Question: I'm searching for days now.
I have a collection in my admin entity, everything works and I get :

I want to remove this numbers (0 and 1 here).
My NewsAdmin
'''
$formMapper
->add('comments', 'collection', array('type' => new ...\NewsCommentType(),
'allow_add' => false,
'allow_delete' => false,
'by_reference' => false,
"required" => false,
"label" => "Comments"))
;
'''
And my NewsCommentType :
'''
class NewsCommentType extends AbstractType
{
public function buildForm(FormBuilderInterface $builder, array $options)
{
$builder
->add('content', null, array(
"disabled" => true,
"label" => false)
)
;
}
/**
* @param OptionsResolverInterface $resolver
*/
public function setDefaultOptions(OptionsResolverInterface $resolver)
{
$resolver->setDefaults(array(
'data_class' => '...\NewsComment'
));
}
/**
* @return string
*/
public function getName()
{
return 'newscomment';
}
}
'''
And my edit_news.html.twig :
'''
{% extends 'SonataAdminBundle:CRUD:edit.html.twig' %}
{% block javascripts %}
{{ parent() }}
<script src="{{ asset("bundles/.../js/ckeditor/ckeditor.js") }}"></script>
<script type="text/javascript">
</script>
{% endblock %}
{% block stylesheets %}
{{ parent() }}
{% endblock %}
{% block formactions %}
<div class="well well-small form-actions">
<button type="submit" class="btn btn-success" name="btn_update_and_edit"><i class="fa fa-save"></i> {{ 'btn_update_and_edit_again'|trans({}, 'SonataAdminBundle') }}</button>
<button type="submit" class="btn btn-success" name="btn_update_and_list"><i class="fa fa-save"></i> <i class="fa fa-list"></i> {{ 'btn_update_and_return_to_list'|trans({}, 'SonataAdminBundle') }}</button>
<a class="btn btn-success" href="{{ admin.generateUrl('list') }}">
<i class="fa fa-list"></i>
{{ 'link_action_list'|trans({}, 'SonataAdminBundle') }}</a>
</div>
{% endblock formactions %}
'''
There is nothing in Sonata doc about it (or i missed it) so I don't know where to start.
Is there an attribute with collection ? I have to do it in javascript ?
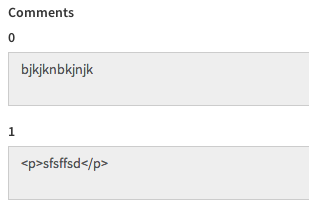
Answer: This numbers are the result of using sonata and type collection.
You have to use sonata_type_collection with your custom type and set 'edit' and 'inline' values (only available with sonata_type_collection) to custom your result :
In your admin class :
'''
$formMapper
->add('comments', 'sonata_type_collection', array('type' => new ...\NewsCommentType(),
'by_reference' => true,
'required' => false),
array(
'edit' => 'inline',
'inline' => 'table',
'sortable' => 'id')
);
;
'''
And in your AbstractType, you can display the field you want to :
'''
$builder
->add('content', null, array(
"disabled" => true,
"label" => false)
)
;
'''
The result is not perfect but there is no more numbers ;)